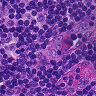
Metastatic tissue present: no